Field crop: maize
Growth stage: 2
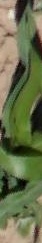
Species: maize